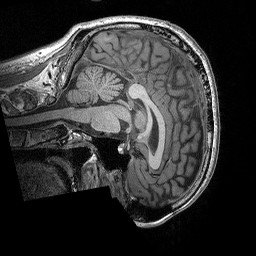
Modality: T1w
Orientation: sagittal
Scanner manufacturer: siemens
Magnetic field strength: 3 T
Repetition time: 2.3 s
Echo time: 0.00298 s